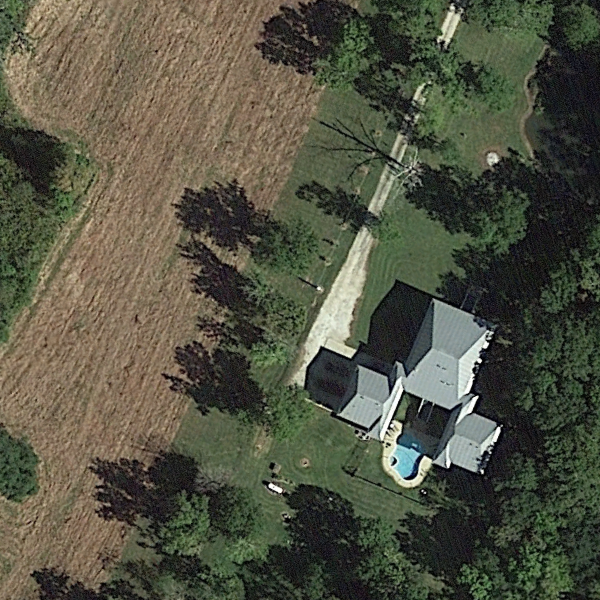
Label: SparseResidential